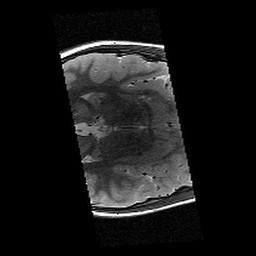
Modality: T2w
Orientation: axial
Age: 9
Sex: female
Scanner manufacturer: siemens
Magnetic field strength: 3 T
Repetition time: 9.23 s
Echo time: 0.067 s